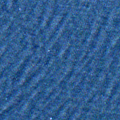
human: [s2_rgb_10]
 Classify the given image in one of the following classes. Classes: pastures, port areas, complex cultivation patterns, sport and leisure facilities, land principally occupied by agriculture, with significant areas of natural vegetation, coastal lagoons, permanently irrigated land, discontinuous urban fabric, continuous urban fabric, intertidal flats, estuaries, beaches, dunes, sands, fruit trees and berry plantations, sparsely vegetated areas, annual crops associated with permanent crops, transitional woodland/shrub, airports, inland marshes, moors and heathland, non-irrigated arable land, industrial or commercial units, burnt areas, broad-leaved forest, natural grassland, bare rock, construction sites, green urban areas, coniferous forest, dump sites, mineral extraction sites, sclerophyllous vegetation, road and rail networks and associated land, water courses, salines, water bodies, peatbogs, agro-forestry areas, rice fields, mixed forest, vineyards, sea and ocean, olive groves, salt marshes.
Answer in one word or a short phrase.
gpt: sea and ocean